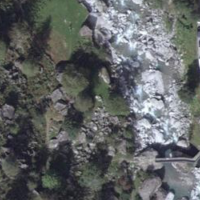
EUNIS habitat code: 15
Species observed at this site:
Asplenium trichomanes